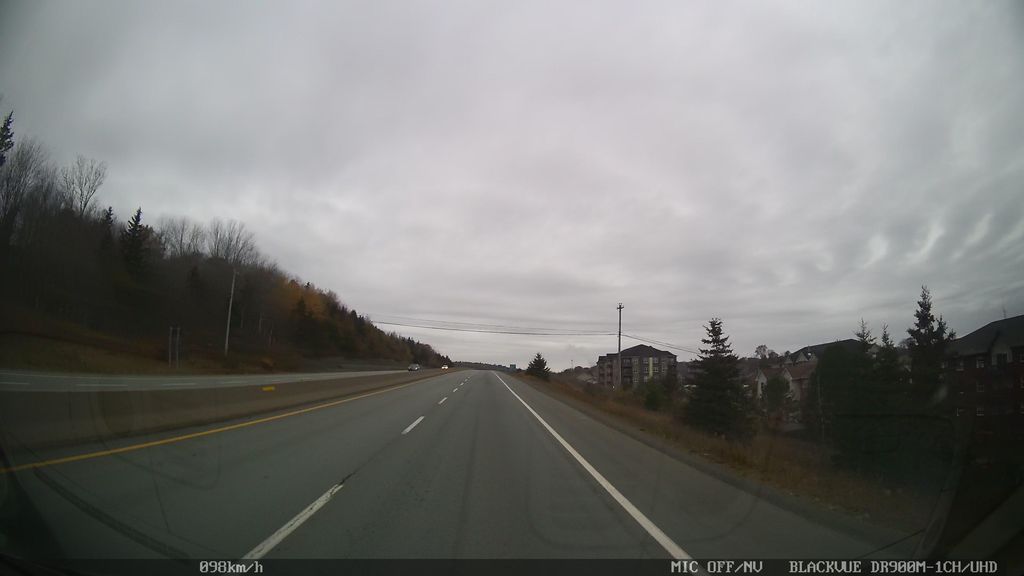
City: halifax